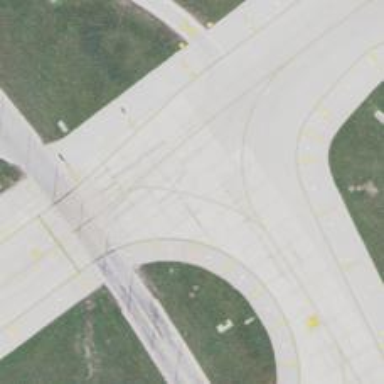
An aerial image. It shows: Image of taxiway at airport.